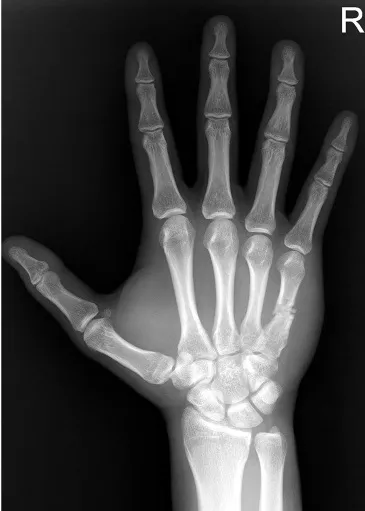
Simple X-ray (AP view.
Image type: radiology (x_ray)